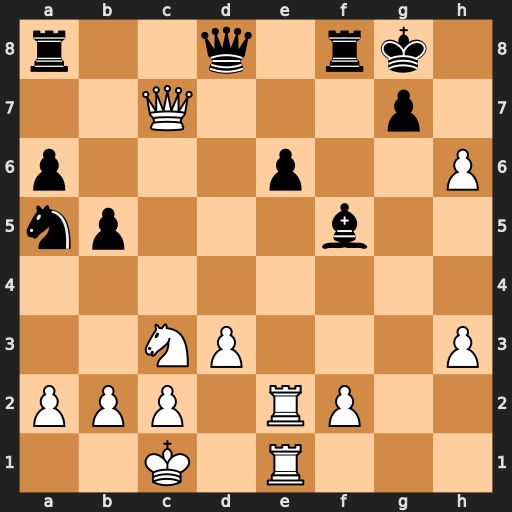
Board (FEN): r2q1rk1/2Q3p1/p3p2P/np3b2/8/2NP3P/PPP1RP2/2K1R3
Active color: w
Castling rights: -
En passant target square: -
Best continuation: Qxg7#